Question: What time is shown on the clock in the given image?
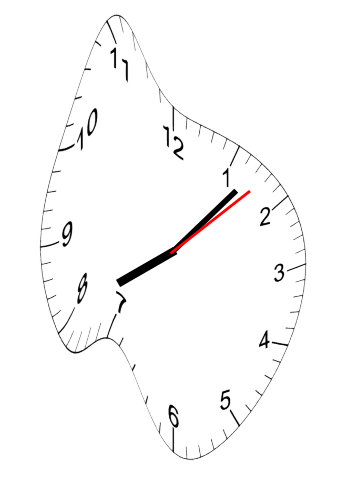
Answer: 08:07:08